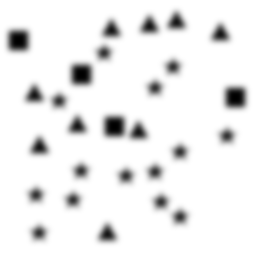
Squares: 4
Triangles: 9
Stars: 14
Total shapes: 27